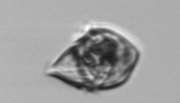
Label: Gyrodinium